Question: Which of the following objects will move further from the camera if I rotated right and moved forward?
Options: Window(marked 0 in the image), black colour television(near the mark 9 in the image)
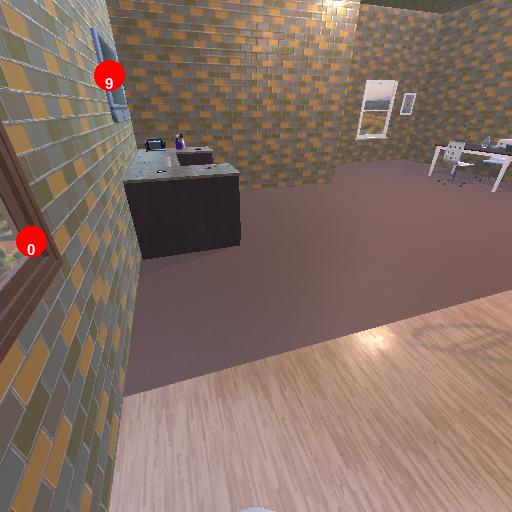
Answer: Window(marked 0 in the image)